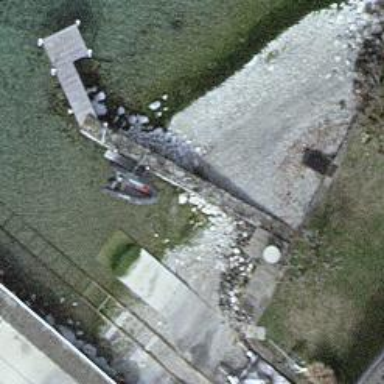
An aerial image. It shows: Breakwater structure.